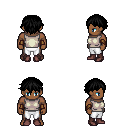
a pixel art fantasy rpg character, male body template, human, dark skin, white sleeveless shirt, white pants, black short bangs hairstyle, cloth bracers, maroon shoes, four views (front, back, left, right), 2x2 character sprite sheet, small pixel art, hard edges, no anti-aliasing